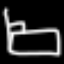
Label: bed